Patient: sex M, age 48
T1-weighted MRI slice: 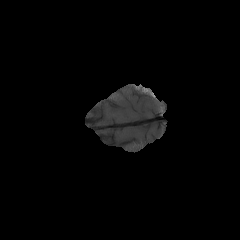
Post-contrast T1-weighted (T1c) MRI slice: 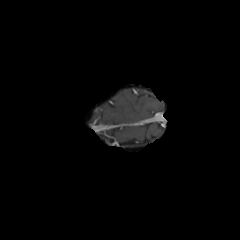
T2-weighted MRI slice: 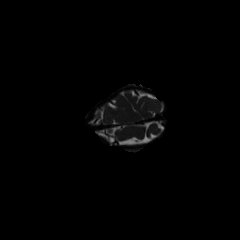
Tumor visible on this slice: yes
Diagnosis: Glioblastoma, IDH-wildtype
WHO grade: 4